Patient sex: M
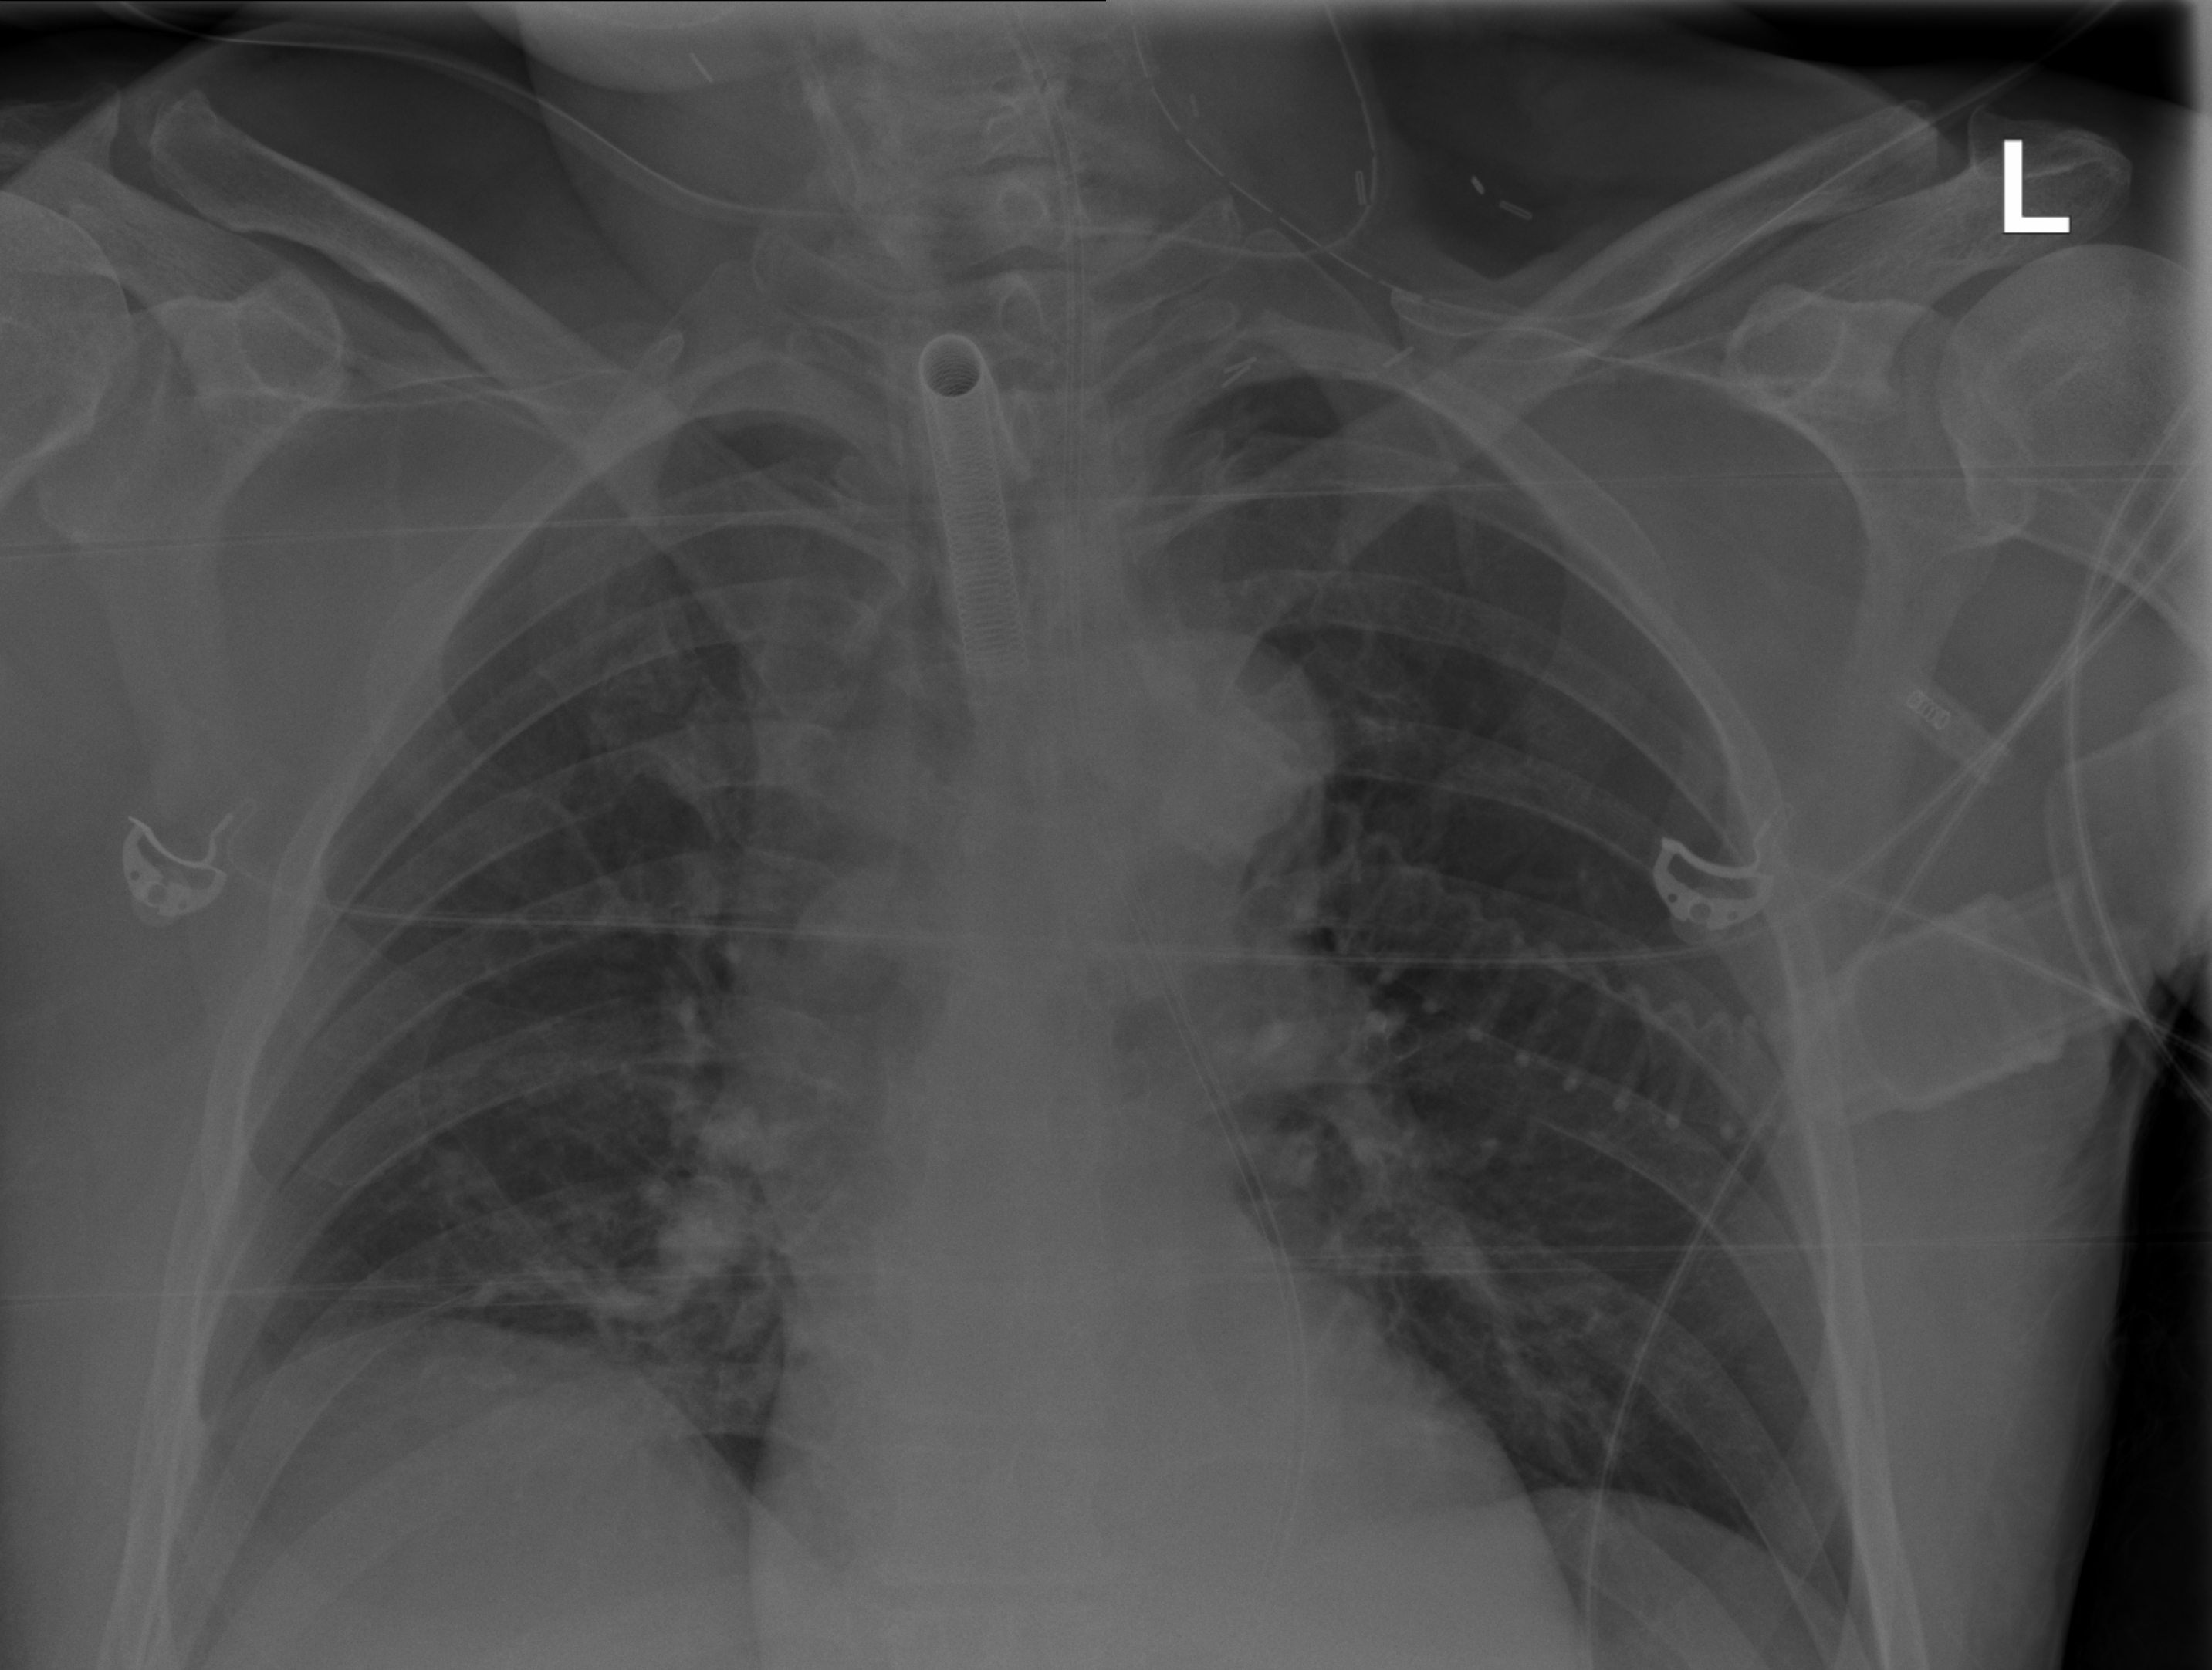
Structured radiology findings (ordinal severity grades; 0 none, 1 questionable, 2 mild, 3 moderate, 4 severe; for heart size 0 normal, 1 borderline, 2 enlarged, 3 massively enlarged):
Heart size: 0
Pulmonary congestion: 0
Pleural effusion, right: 1
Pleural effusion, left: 0
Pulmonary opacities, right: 2
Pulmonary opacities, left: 0
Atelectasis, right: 2
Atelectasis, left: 2